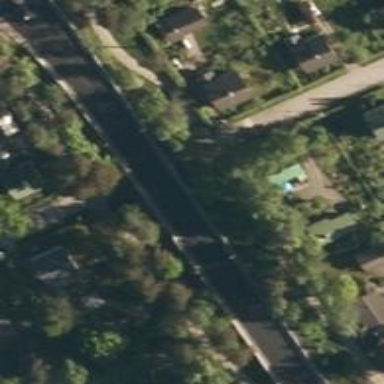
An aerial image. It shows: Asphalt cycleway.